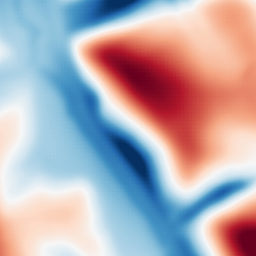
Category: multiscale
Decomposition family: dog
Decomposition parameters: sigma_low: 5
sigma_high: 50
Upsampling method: sinc_hamming
Upsampling parameters: scale: 4
kernel_size: 8
Upsampling scale: 4